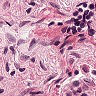
Metastatic tissue present: no